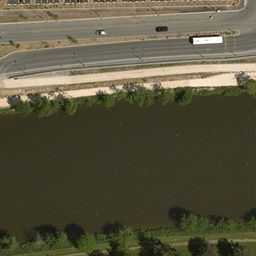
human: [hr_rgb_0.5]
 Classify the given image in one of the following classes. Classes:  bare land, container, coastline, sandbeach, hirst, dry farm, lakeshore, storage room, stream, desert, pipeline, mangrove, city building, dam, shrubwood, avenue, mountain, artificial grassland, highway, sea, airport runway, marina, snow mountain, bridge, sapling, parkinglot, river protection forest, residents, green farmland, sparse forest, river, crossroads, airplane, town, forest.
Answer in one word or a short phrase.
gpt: river